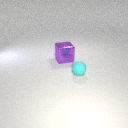
large purple metal cube to the left of small cyan rubber sphere